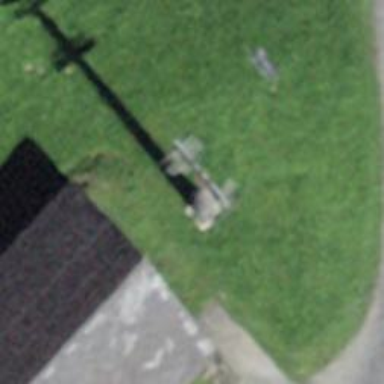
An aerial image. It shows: Pylon used for aerialway.